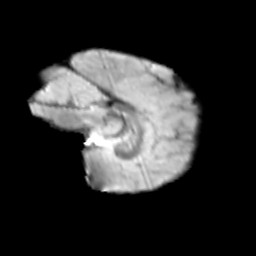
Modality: T2w
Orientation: sagittal
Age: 10
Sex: female
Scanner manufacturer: siemens
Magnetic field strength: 3 T
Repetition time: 3.8 s
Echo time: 0.07 s